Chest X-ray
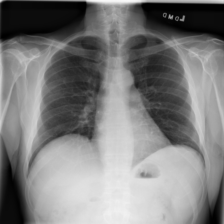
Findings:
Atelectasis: negative
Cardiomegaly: negative
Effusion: negative
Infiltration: negative
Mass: negative
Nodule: negative
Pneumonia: negative
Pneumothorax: negative
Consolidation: negative
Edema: negative
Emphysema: negative
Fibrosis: negative
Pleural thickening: negative
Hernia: negative